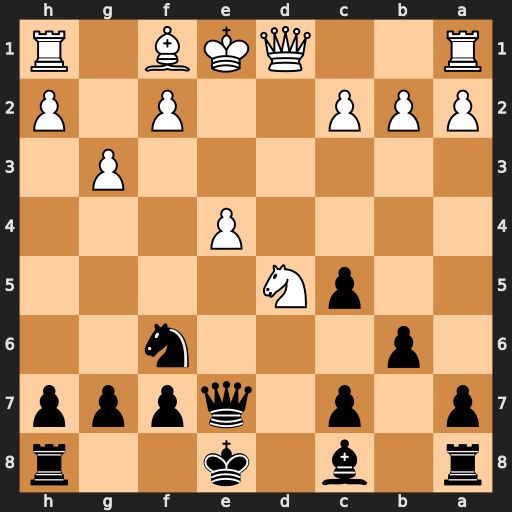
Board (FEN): r1b1k2r/p1p1qppp/1p3n2/2pN4/4P3/6P1/PPP2P1P/R2QKB1R
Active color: b
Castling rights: KQkq
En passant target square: -
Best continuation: Qxe4+ Qe2 Qxe2+ Bxe2 Nxd5